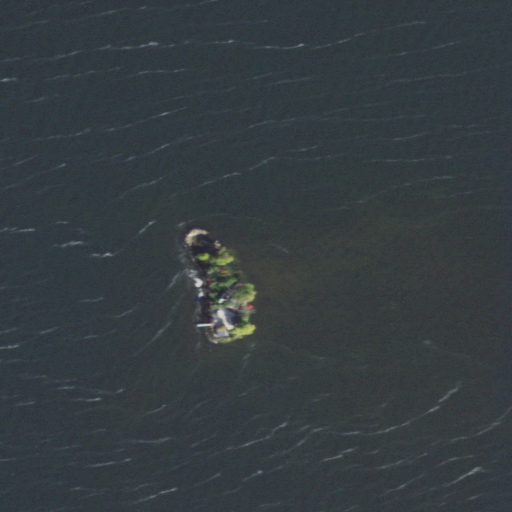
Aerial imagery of island in Minnesota named Doe Island containing only open water